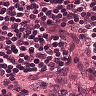
Metastatic tissue present: no